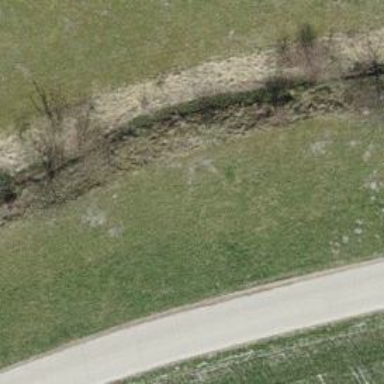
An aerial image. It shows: Hedge acting as barrier.